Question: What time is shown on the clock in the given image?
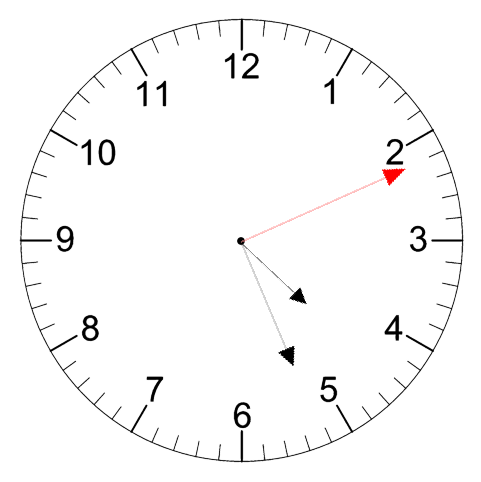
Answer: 04:26:11